Question: I frequently use the Edit -> Advanced -> Format Document command (Ctrl-K, D) in VS2010 when editing HTML markup.
I'm working on a site that uses HTML5 structural elements ('<nav>, <header>, <footer' and so on) - but I can't get Visual Studio to indent the tags' content when reformatting the document.
I've explored the options under Tools -> Options -> Text Editor -> HTML -> Formatting -> Tag Specific Options, and explicitly added the HTML5 elements I'm using to the "Client HTML Tags" section

but this doesn't indent the tag content when reformatting.
Is this unsupported? A known bug? Some sort of configuration setting I've missed?
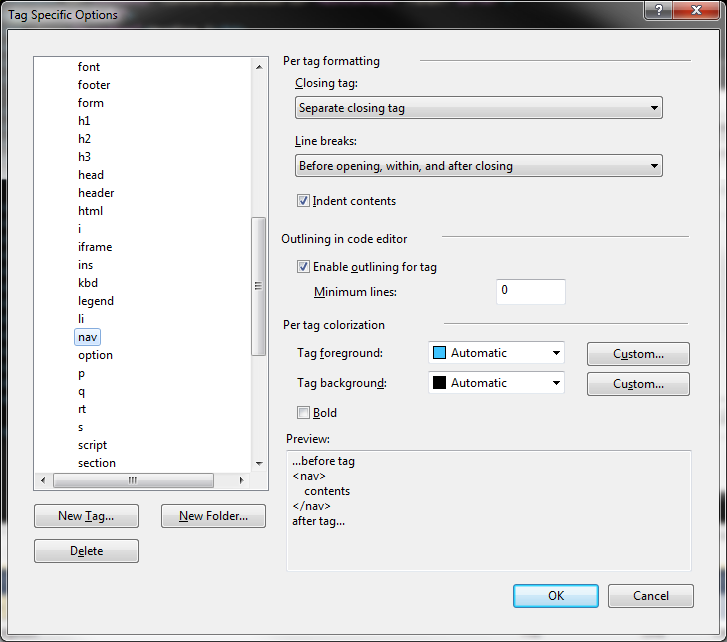
Answer: Change the validation target to HTML5.

more info: <URL>